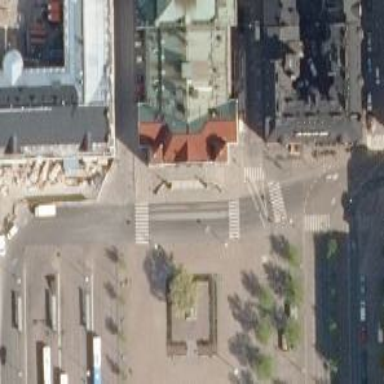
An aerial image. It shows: Crossing on the road.